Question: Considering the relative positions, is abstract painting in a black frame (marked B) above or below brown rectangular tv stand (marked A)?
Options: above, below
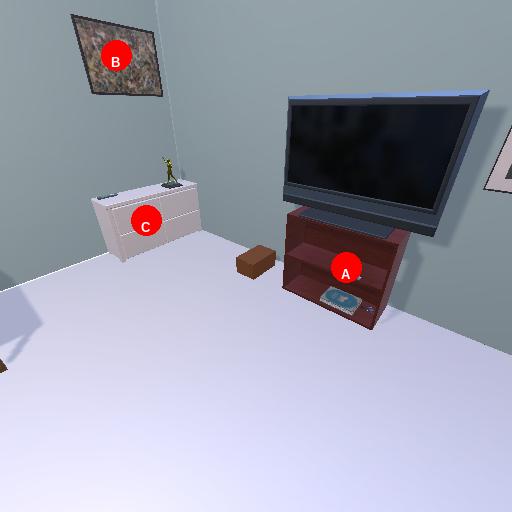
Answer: above